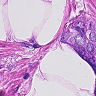
Metastatic tissue present: yes